Question: I have two scroll bars and I've set a border radius for it with
'''
::-webkit-scrollbar {
width: 17px;
}
::-webkit-scrollbar-track {
-webkit-box-shadow: inset 0 0 6px rgba(0,0,0,0.3);
border-radius: 10px;
border-top-left-radius: 0;
border-bottom-left-radius: 0;
}
::-webkit-scrollbar-thumb {
border-radius: 10px;
border-radius: 10px;
border-top-left-radius: 0;
border-bottom-left-radius: 0;
-webkit-box-shadow: inset 0 0 6px rgba(0,0,0,0.5);
}
'''
I have assigned the Div's each unique ID's and a class for both: #Scroll1 & #Scroll2 & .Overflow
My issue is that the overflow is for scrolling through my table of data but both tables are in one big div and I wanted to match the border radius's to the main div.
here is an example:

I will position it better later but what I want is the bottom scroll bar to abandon its
'border-top-right-radius' and the top scroll bar to drop the 'border-bottom-right-radius'
Any help will be kindly appreciated.
here should be a friendly JSfiddle with the same issue:
<URL>
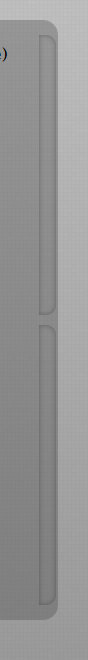
Answer: If the top scrollbar has the 'id' '#Scroll1' and the bottom '#Scroll2', simply use:
'''
#Scroll1{
border-bottom-right-radius:0;
}
#Scroll2{
border-top-right-radius:0;
}
'''
If the bars dont have 'id' attributes like this- you can use 'nth-of-type' or 'nth-child' (or their 'first-' and 'last-' derivations) to target the first (top) and last (bottom) scrollbars.
Given your fiddle provided <URL>, you should use:
'''
#canceltable::-webkit-scrollbar-thumb,#canceltable::-webkit-scrollbar-track{
border-bottom-right-radius:0;
}
#Deletetable::-webkit-scrollbar-thumb,#Deletetable::-webkit-scrollbar-track{
border-top-right-radius:0;
}
'''
## Demo